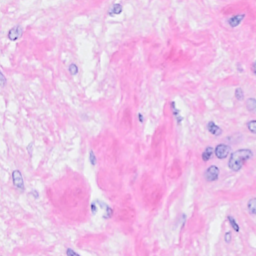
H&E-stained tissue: Breast